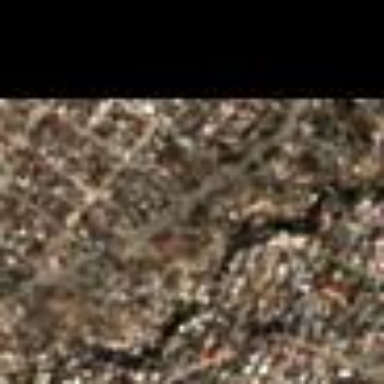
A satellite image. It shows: Residential area in the quarter.